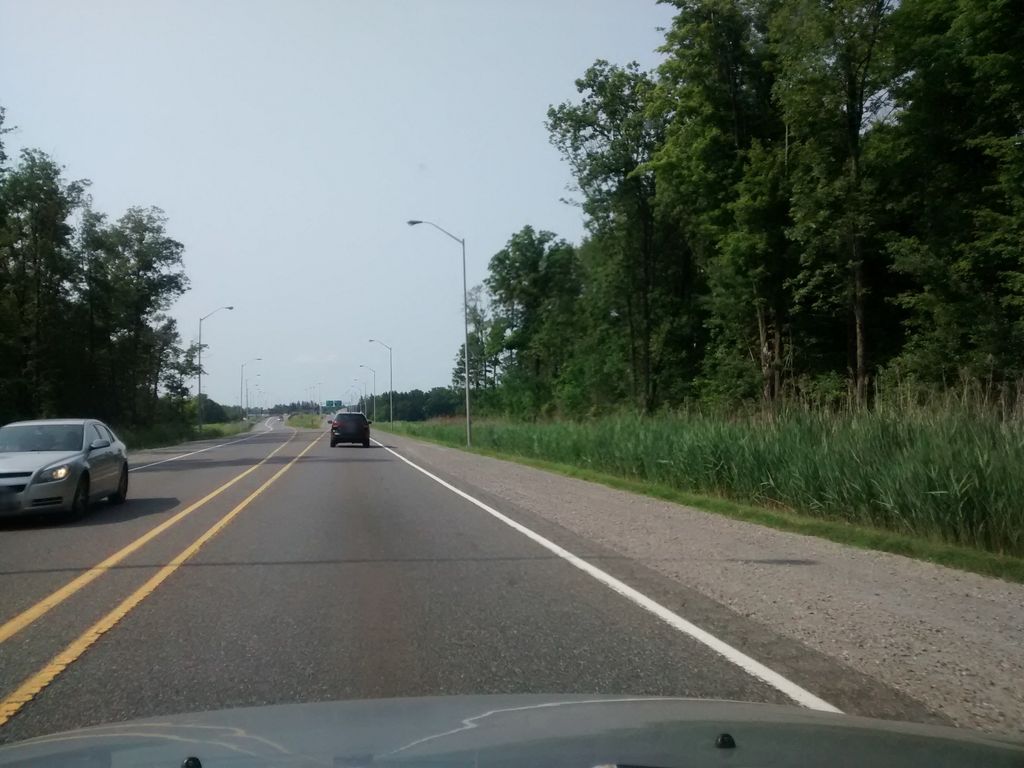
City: hamilton